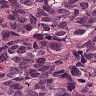
Metastatic tissue present: yes